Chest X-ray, PA view. Patient: 23 years old, sex F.
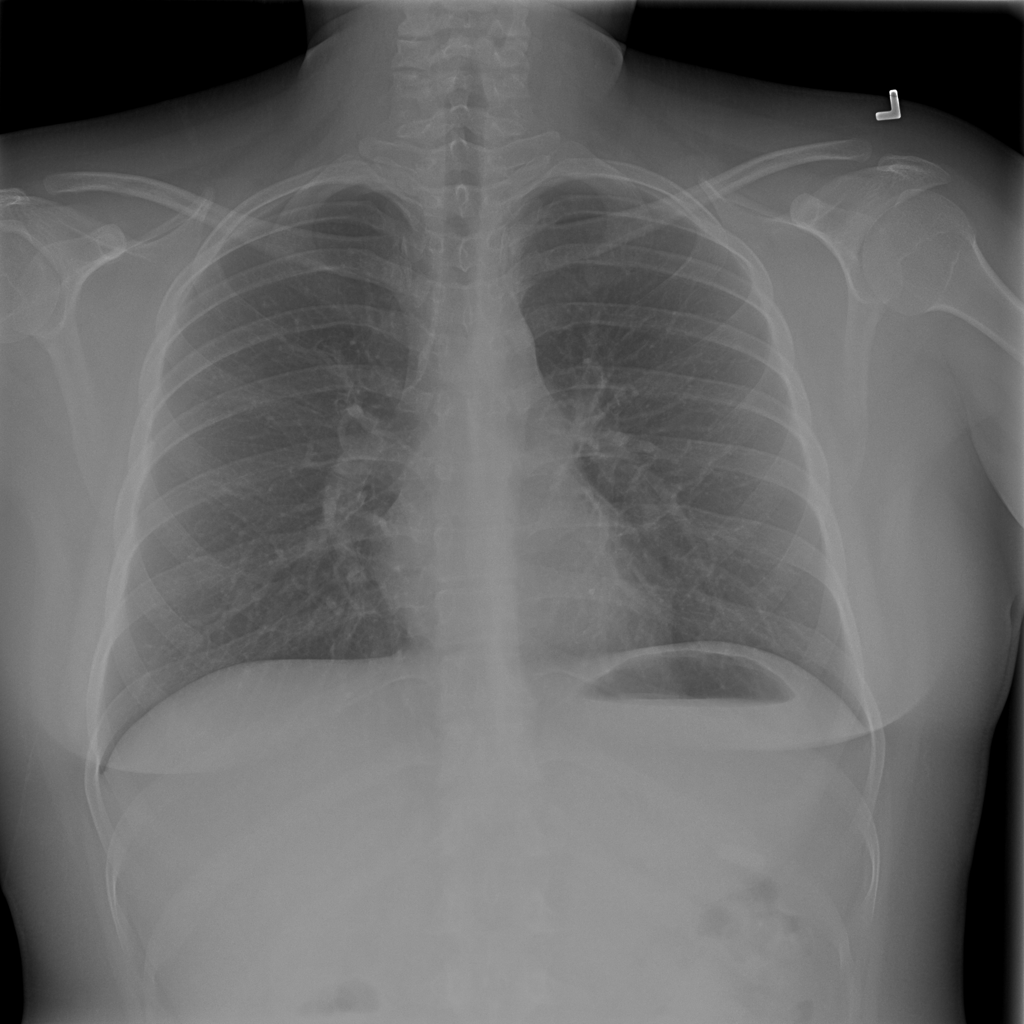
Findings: No Finding